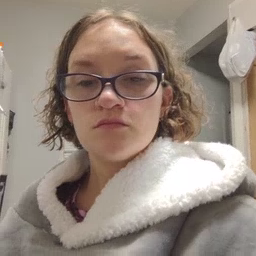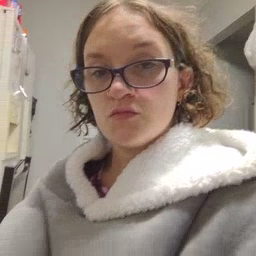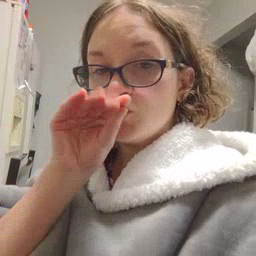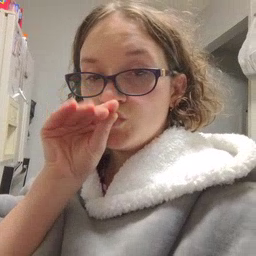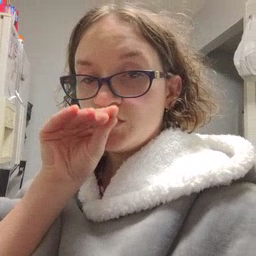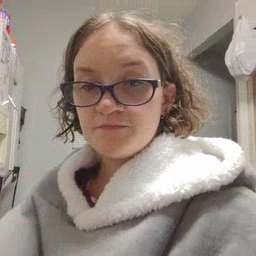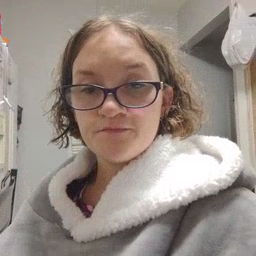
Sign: goose